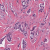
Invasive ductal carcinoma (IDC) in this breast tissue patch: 1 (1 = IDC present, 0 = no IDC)